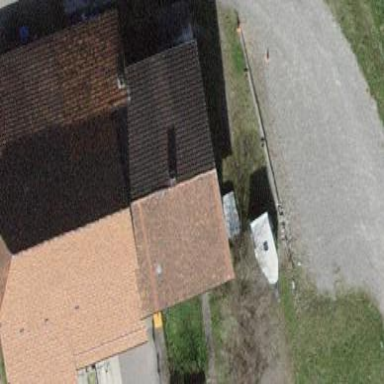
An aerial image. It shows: Simple house.